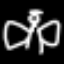
Label: angel